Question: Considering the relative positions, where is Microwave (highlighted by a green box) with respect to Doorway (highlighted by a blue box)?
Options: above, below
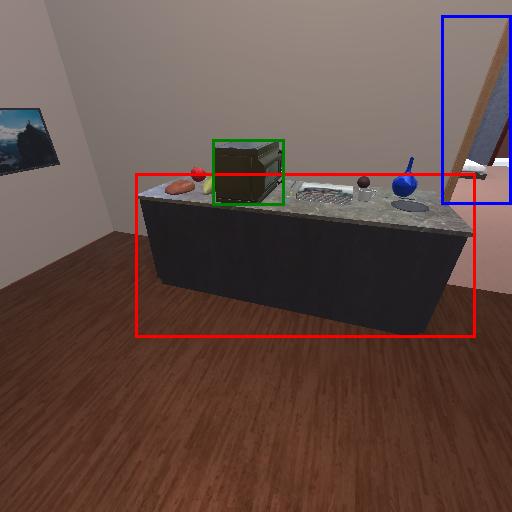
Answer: above